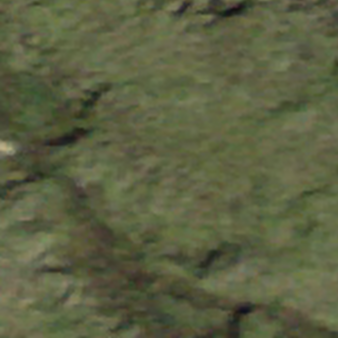
Label: other